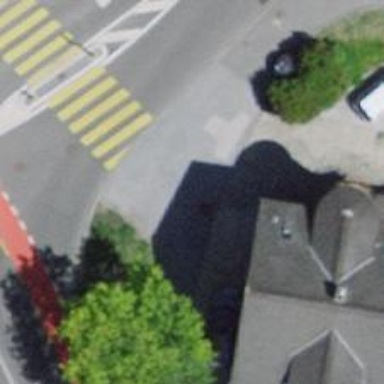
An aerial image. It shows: Asphalt sidewalk.